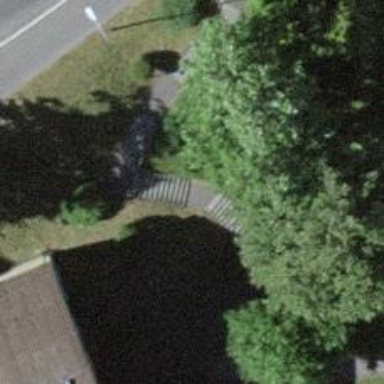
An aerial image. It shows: Road with steps.